Interaction volume radius: 5 \u00c5
Interaction volume height: 25 \u00c5
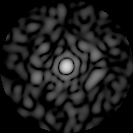
Disorder parameter: 0.8242